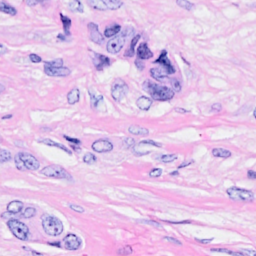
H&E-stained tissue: Breast